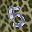
Label: 5